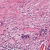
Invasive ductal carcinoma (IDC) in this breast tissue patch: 1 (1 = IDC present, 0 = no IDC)